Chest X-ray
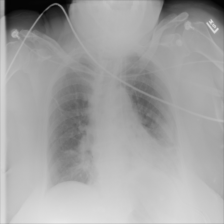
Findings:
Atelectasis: positive
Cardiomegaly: negative
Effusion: negative
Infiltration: negative
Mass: negative
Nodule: negative
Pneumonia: negative
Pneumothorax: negative
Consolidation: negative
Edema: negative
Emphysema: negative
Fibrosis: negative
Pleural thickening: negative
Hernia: negative